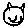
Label: cat